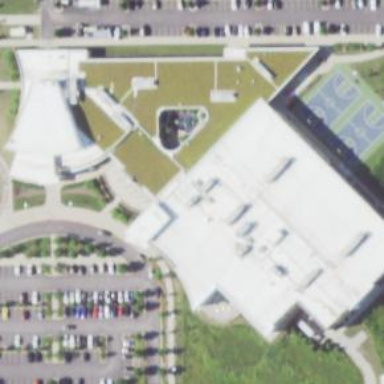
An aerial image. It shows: Community center building.